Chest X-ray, PA view. Patient: 60 years old, sex M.
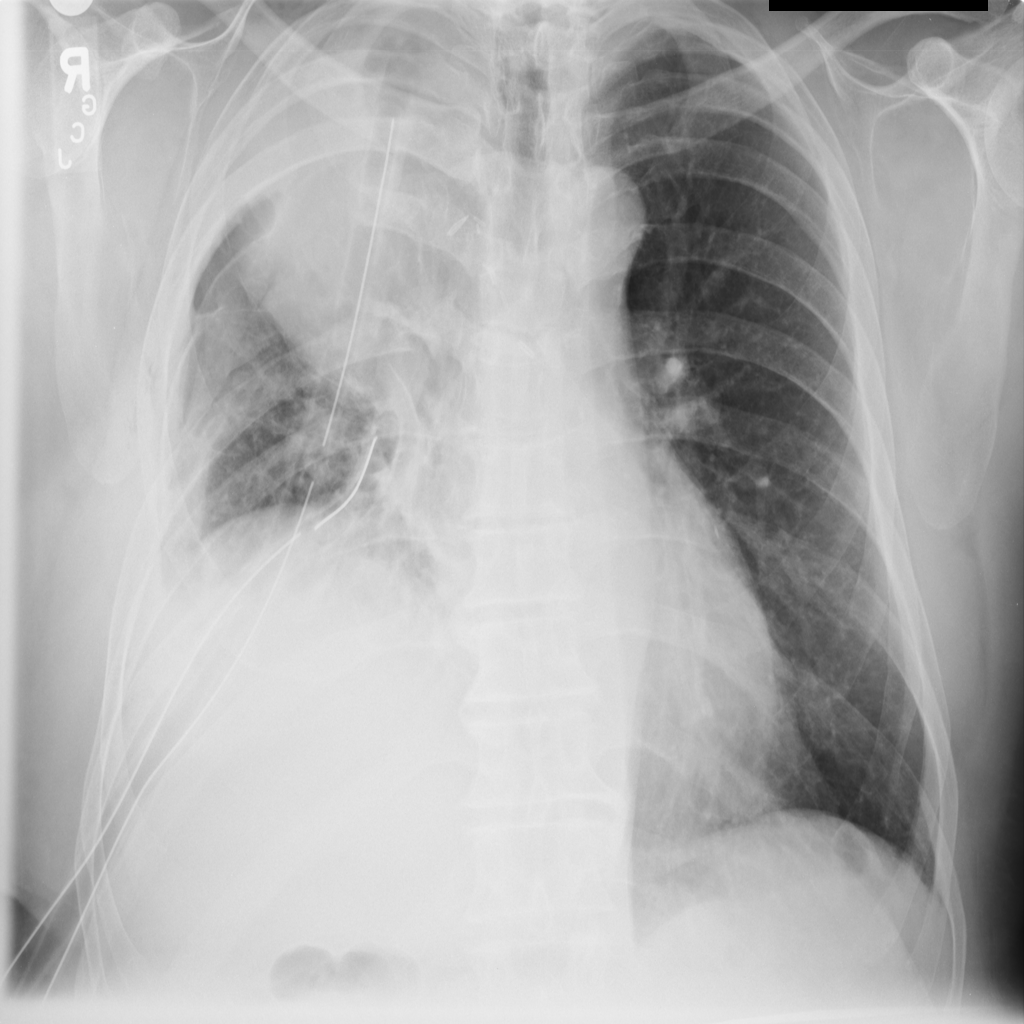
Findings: Mass